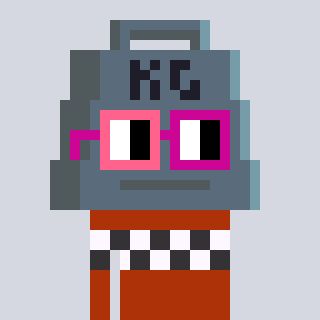
a pixel art character with square pink and red glasses, a weight-shaped head and a hotbrown-colored body on a cool background